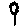
Label: flower